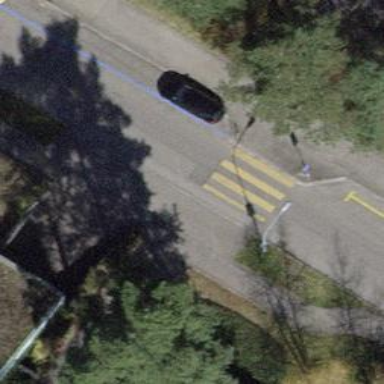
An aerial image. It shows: Uncontrolled zebra crossing on the road.